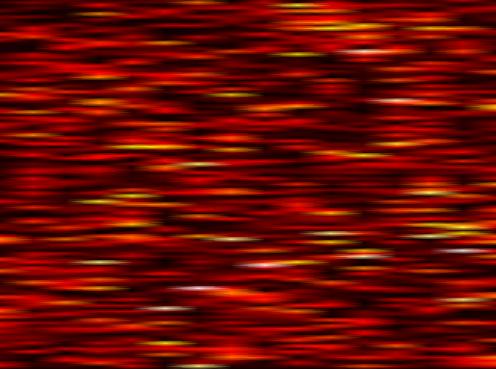
Label: OFDM